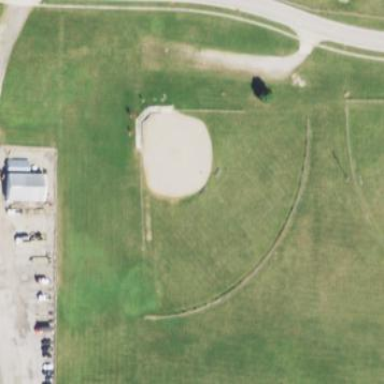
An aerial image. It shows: Baseball pitch for leisure land activities.